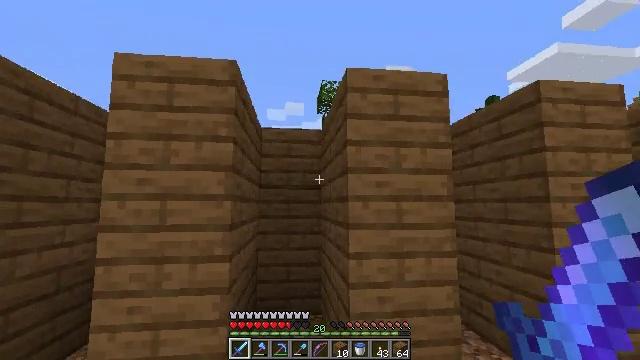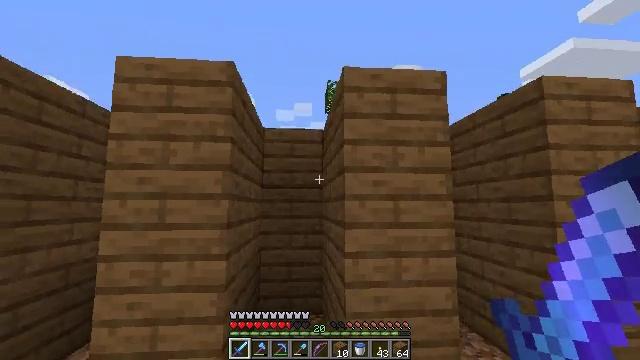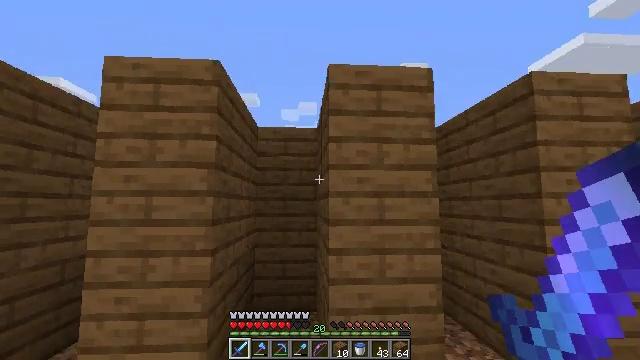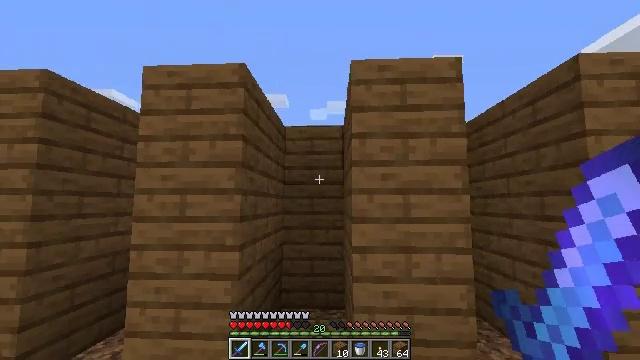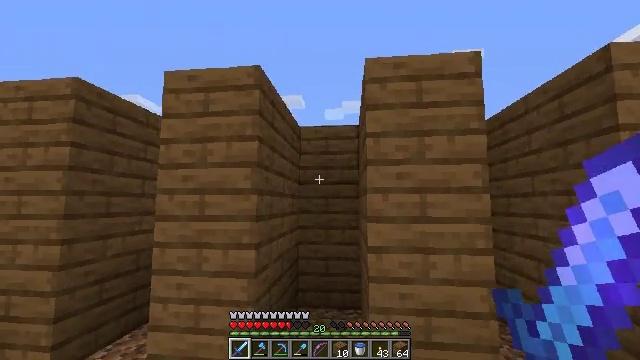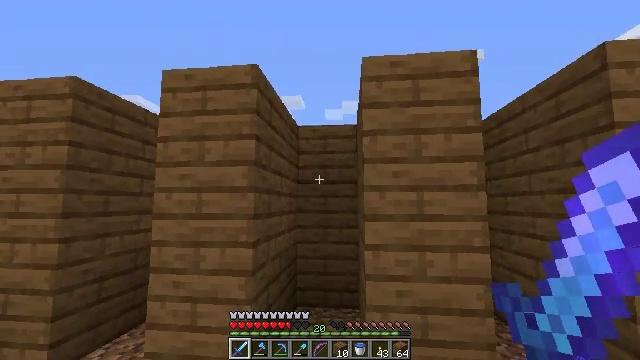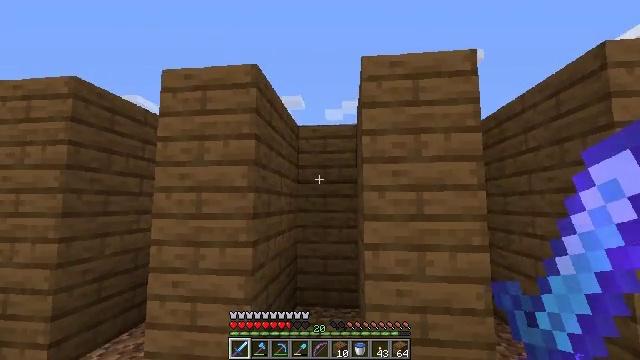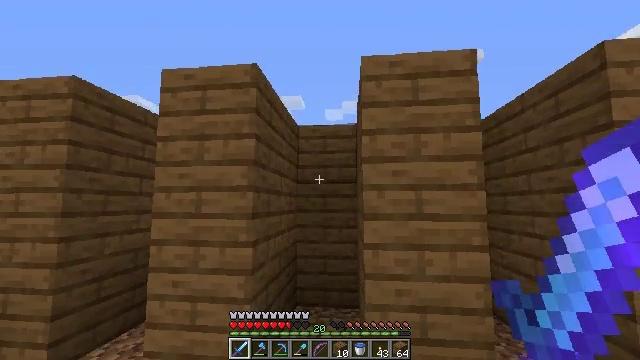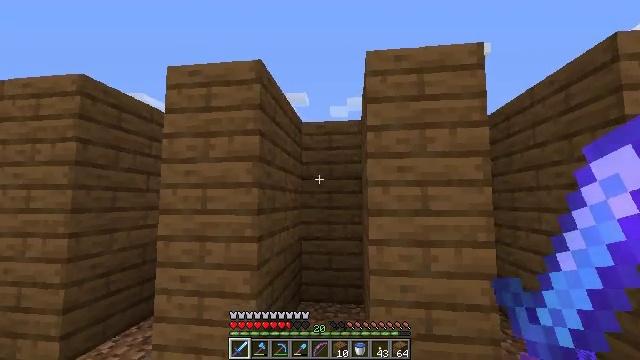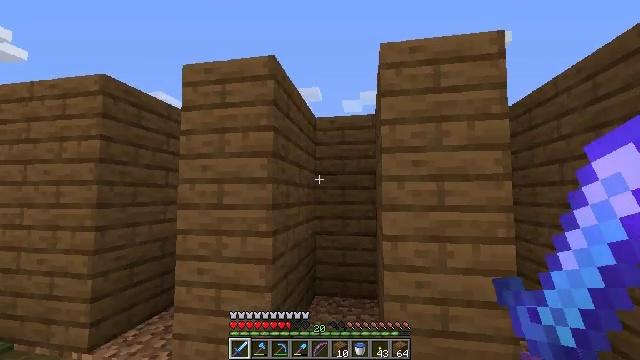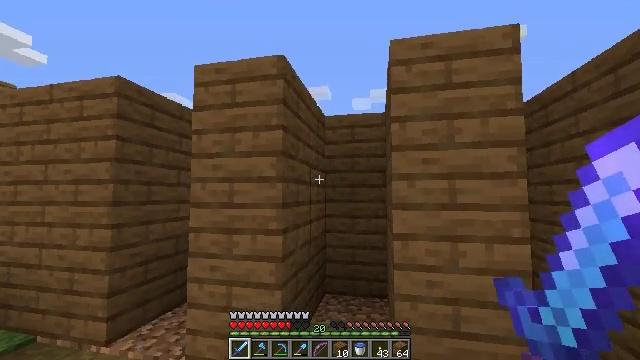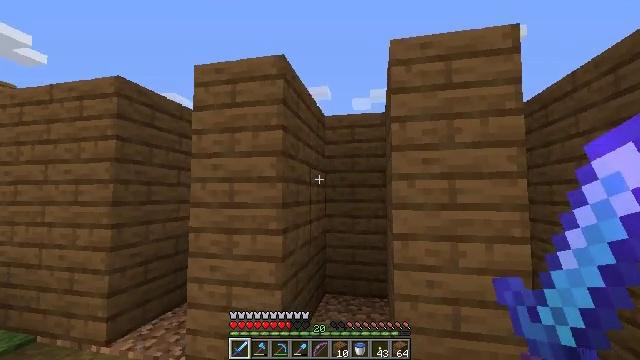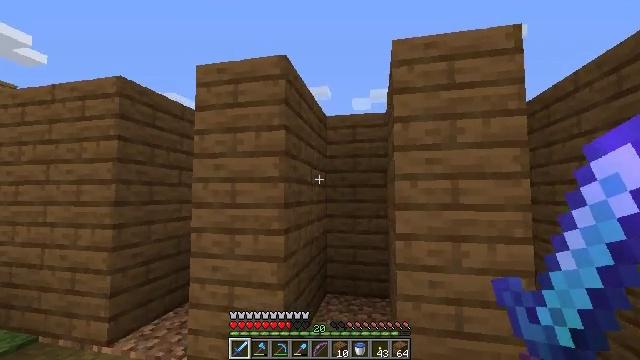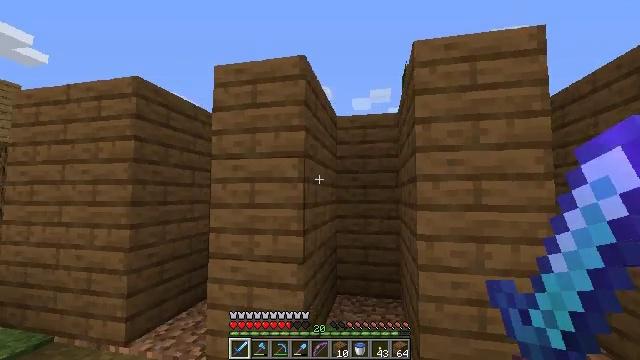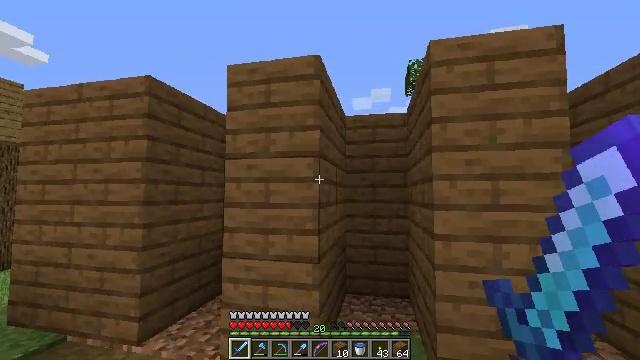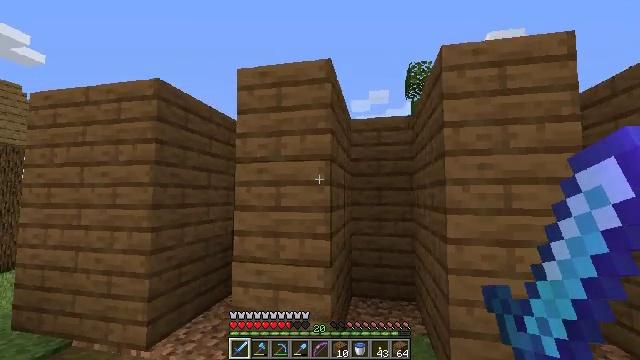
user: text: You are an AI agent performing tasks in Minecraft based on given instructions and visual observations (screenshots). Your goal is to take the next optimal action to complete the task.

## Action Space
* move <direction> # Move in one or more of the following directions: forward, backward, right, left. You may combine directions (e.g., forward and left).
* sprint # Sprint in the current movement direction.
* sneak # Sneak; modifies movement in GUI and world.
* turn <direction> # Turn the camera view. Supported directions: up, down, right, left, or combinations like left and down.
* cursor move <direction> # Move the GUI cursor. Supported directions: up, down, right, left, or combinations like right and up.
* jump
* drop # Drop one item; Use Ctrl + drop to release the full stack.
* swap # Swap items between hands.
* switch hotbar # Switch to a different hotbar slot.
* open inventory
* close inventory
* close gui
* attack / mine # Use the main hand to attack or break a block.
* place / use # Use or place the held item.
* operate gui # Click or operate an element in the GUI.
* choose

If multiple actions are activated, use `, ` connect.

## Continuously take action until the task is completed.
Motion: motion action
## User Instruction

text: Interact with the crafting table to create a spruce trapdoor from planks.
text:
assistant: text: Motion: move right, turn left
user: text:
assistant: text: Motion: turn left
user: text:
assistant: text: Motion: turn left
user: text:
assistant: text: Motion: turn left
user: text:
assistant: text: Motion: no_op
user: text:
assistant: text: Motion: no_op
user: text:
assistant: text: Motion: no_op
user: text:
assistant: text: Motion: turn left
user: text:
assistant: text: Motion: turn left and down
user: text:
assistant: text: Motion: turn left
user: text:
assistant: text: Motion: no_op
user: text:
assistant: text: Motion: move left
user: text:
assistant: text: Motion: move left
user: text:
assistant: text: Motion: move left
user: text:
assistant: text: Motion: move left
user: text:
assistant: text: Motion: move left, turn right
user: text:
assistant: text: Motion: move left, turn right
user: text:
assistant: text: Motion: move left, turn right and up
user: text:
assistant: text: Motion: move left
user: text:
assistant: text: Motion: move left
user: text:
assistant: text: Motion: move left
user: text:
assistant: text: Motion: no_op
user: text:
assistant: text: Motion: turn up
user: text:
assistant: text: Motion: no_op
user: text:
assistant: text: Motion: no_op
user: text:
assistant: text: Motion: no_op
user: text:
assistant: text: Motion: no_op
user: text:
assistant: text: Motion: no_op
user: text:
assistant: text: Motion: no_op
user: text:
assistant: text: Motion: no_op